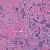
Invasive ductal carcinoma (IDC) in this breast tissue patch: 1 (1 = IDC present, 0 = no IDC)